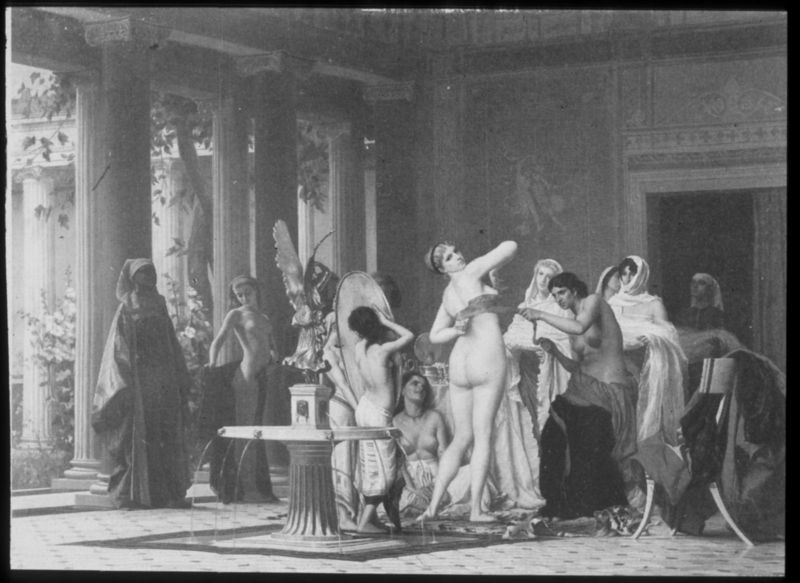
Titel: Brustband
Künstler: Gustave Boulanger
Schlagwörter: gemälde, nackt, umhang, wasser, akte, bäume, frauen, menschen, busen, damen, grau, rücken, schwarz, stuhl, säulen, tür, weiss, haus, architektur, kleidung, spiegel, vorhang, realismus, pflanzen, brunnen, engel, skulptur, brüste, füße, süden, hof, salon, ankleiden, bad, waschen, antike, orient, palast, fliesen, toilette, harem, ionisch, praeraffaeliten, fontäne, tempel, kitsch, serail, patio, s, po, bnad, erotik